Aerial crown-view tile of a tropical tree (Barro Colorado Island, Panama), acquired 20241014:
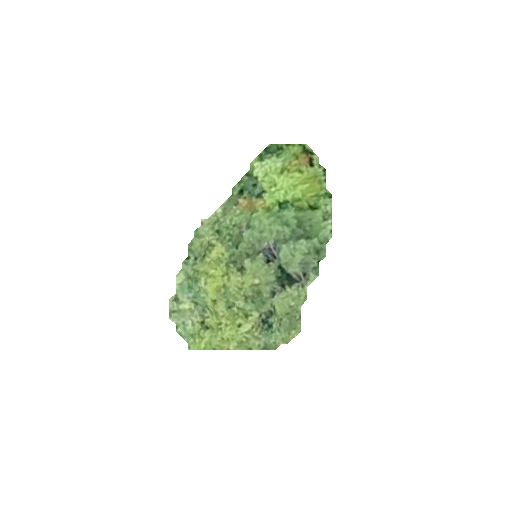
Species: Calophyllum longifolium
GBIF accepted scientific name: Calophyllum longifolium
Crown area: 35.651 m²